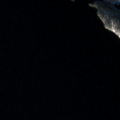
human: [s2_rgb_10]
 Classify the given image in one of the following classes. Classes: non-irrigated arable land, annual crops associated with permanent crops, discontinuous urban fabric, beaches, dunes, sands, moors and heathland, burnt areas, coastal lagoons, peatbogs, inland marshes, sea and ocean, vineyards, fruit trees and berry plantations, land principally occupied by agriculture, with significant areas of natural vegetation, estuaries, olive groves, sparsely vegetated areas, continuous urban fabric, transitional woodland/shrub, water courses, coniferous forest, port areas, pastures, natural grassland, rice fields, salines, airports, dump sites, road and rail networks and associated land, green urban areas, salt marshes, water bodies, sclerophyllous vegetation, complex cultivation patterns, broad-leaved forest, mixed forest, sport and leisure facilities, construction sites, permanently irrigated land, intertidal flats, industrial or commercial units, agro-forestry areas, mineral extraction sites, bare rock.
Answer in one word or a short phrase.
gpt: coniferous forest, mixed forest, water bodies